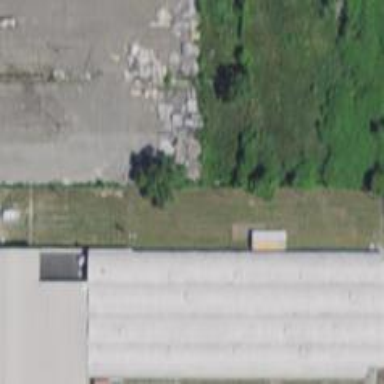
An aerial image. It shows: Industrial building.